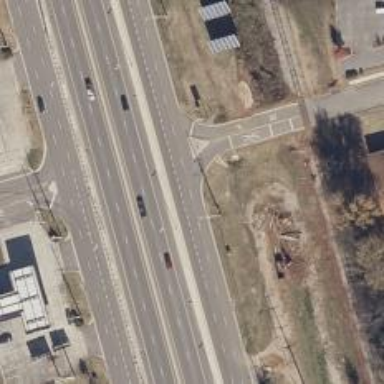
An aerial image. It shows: Asphalt road at the secondary link level.